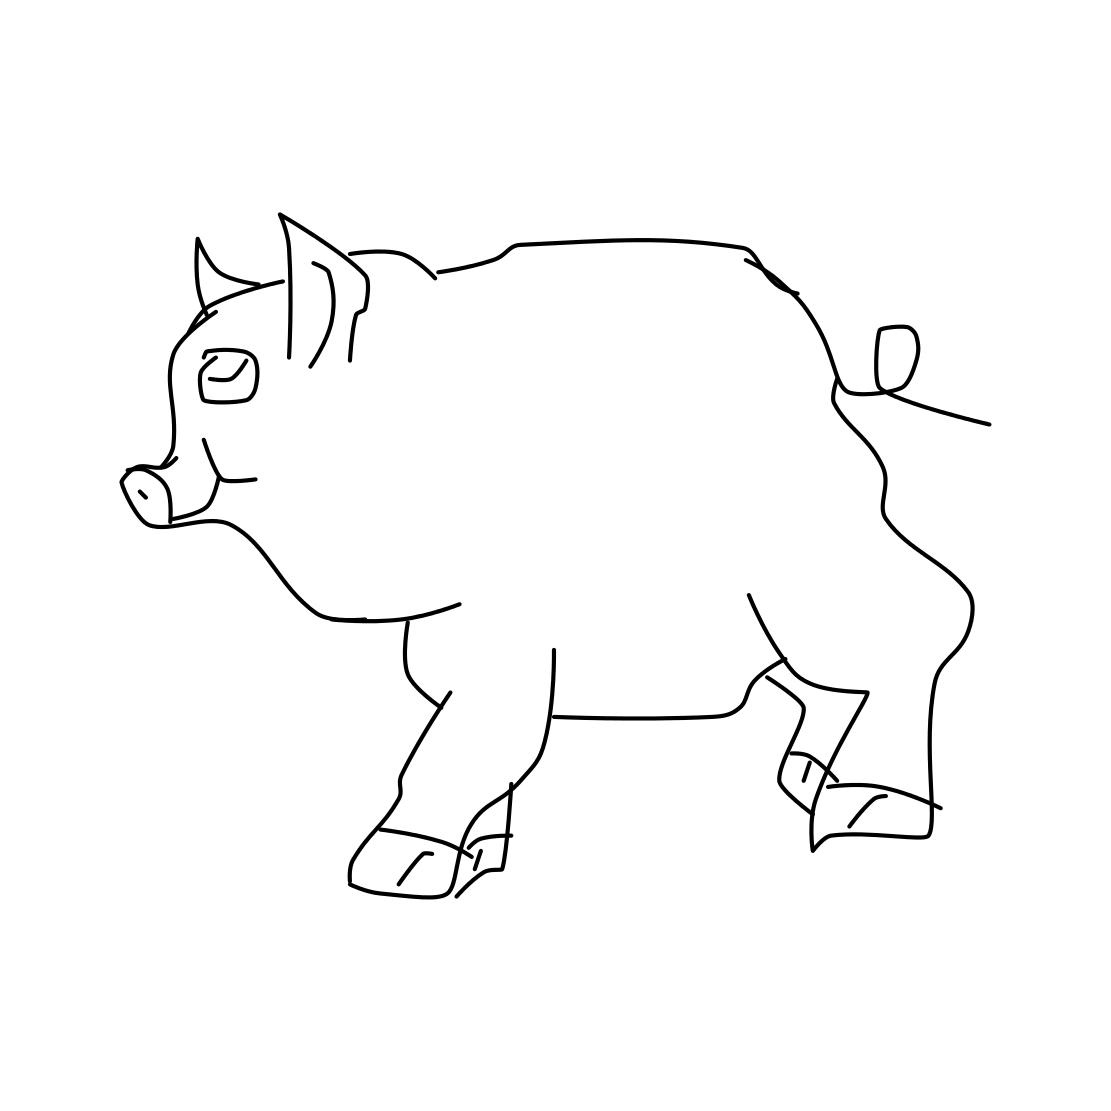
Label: pig